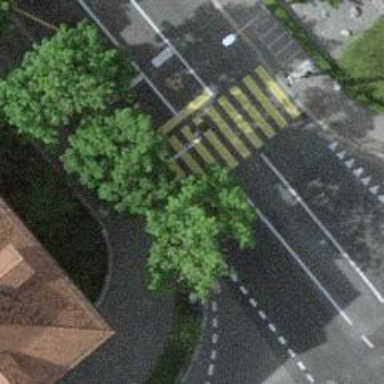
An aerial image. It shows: Asphalt footway with crossing equipped with traffic signals.